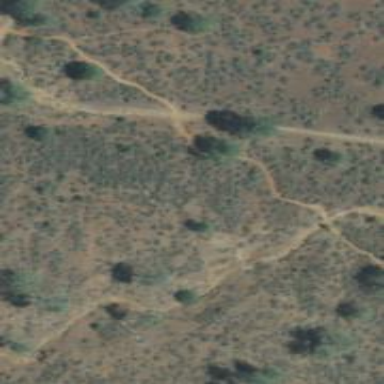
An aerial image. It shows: Path.